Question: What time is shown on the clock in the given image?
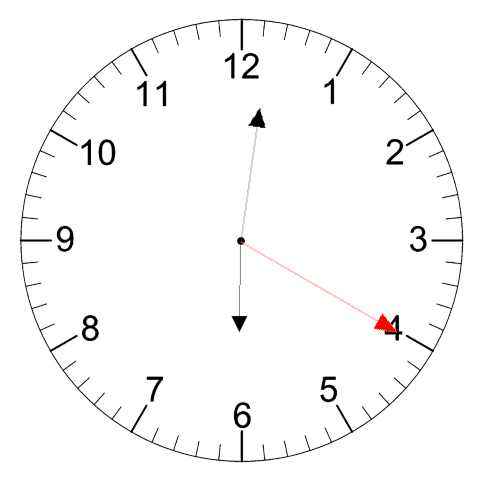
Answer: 06:01:20